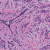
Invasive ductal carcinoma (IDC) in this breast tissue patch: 1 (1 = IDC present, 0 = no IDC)